Field crop: maize
Growth stage: 2
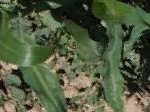
Species: maize